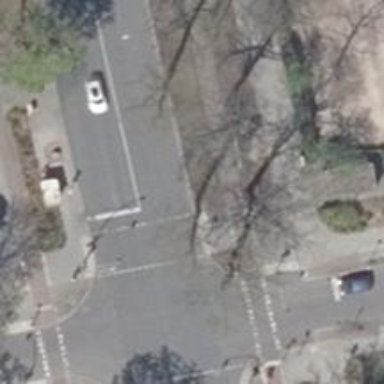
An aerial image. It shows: Public transport stop position.